Солнце представляет массивное небесное тело, состоящее из плазмы. Плазма имеет высокую электропроводность, поэтому в ней могут возникать электрические токи и, как следствие, магнитные поля. В минимуме цикла солнечной активности оно имеет приблизительно дипольную структуру, при этом индукция поля на полюсах Солнца максимальна. На поверхности Солнца наблюдаются солнечные пятна — тёмные области на Солнце, температура которых заметно ниже по сравнению с окружающими участками поверхности Солнца. Потемнение в пятнах обусловлено подавлением магнитным полем конвективных движений вещества и, как следствие, снижением потока переноса тепловой энергии в этих областях.
Часть А. Вращение поверхности Солнца (2.3 балла) Солнце не является твёрдым телом, оно состоит из газообразной плазмы. Точки на разных широтах вращаются с разными периодами, то есть вращение Солнца является дифференциальным. Скорость вращения $\omega$ является наибольшей на экваторе $\varphi=0^\circ$ Солнца и уменьшается при движении к полюсам $\varphi=\pm90^\circ$. В достаточно широкой окрестности экватора применима формула \[ \omega(\varphi) = a - b \sin^2\varphi \]
Вам представлена таблица экспериментальных данных $\omega(\varphi)$. Данные получены исходя из эффекта Доплера, влияющего на частоту электромагнитного излучения Солнца, регистрируемого на Земле. Определите параметры $a$ и $b$.
Часть В. Начальное состояние (1.6 балла) В момент минимума солнечной активности будем считать магнитное поле Солнца за его пределами полем диполя с магнитным моментом $\vec{\mathfrak{M}}$. Этот магнитный момент направлен вдоль оси вращения Солнца. Будем называть компоненты поля $B_r$ — направленное вдоль радиуса, $B_\varphi$ — направленное вдоль увеличения широты, $B_\lambda$ — направленное вдоль увеличения долготы.
Найдите границы применимости формулы, указанной выше.
Получите все составляющие магнитного поля на поверхности Солнца $B_{0,r}(\phi)$, $B_{0,\phi}(\phi)$, $B_{0,\lambda} (\phi)$. Ответы выразите через $\varphi$, $\mathfrak{M}$, $R_0$ и $\mu_0$.  Магнитные линии внутри Солнца проходят перпендикулярно радиус-вектору в слое толщиной $H(\varphi) = H_0 \cos^2 \varphi$, где $H_0 = \xi R_0$, $\xi=0.05 \ll 1$ и лишь у самого выхода из поверхности закругляются. Считайте, что поле $B$ внутри Солнца равномерно по этому тонкому слою, в котором локализованы магнитные линии. Модуль потока $\Phi_0$ магнитного поля через северное полушарие Солнца равен $8.0\cdot10^{13}~\text{Вб}$. Радиус Солнца $R_0=6.96\cdot 10^8~\text{м}$.
Получите величину магнитного поля $B_e$ на экваторе внутри Солнца у его поверхности. Ответ выразите через $\mathfrak{M}$, $\mu_0$, $R_0$, $\xi$.
Найдите численное значение $B_e$.
Часть С. Закручивание магнитных линий (3.2 балла) Малые магнитные поля (порядка $B_e$) можно считать вмороженными в плазму в том смысле, что магнитные линии искажаются при относительном движении плазмы. Это значит, что если через точки $A$ и $B$ в начальный момент времени $t=0$ проходит линия магнитного поля, то и в любой другой момент времени она будет через них проходить. В силу того, что у разных точек поверхности Солнца разная угловая скорость, магнитные линии внутри поверхности Солнца будут искажаться. При этом внешнее поле останется таким же. Момент времени, описанный в части А обозначим за $t=0$.
Получите величину магнитного поля $B_\varphi(\varphi)$ внутри Солнца у его поверхности в зависимости от широты $\varphi$. Ответ выразите через $\varphi$, $B_e$.
Точно рассчитайте 30 пар точек $(\varphi, \lambda)$, через которые будет проходить магнитная линия, пронизывающая точки $\varphi=\pm 50^\circ$, $\lambda=0$ в момент времени $t=150~\text{дней}$.
Используя эти данные постройте в листе ответов, как будет выглядеть эта линия для земного наблюдателя. Меридианом называется линия, для которой $\lambda=\text{const}$. Также эта линия получается при пересечении сферы и плоскости, проходящей через ось вращения сферы.
Найдите угол $\psi (\varphi,t)$, который составляют магнитные линии с меридианом. Ответ выразите через $\varphi$, $t$, $a$, $b$.
Часть D. Образование солнечных пятен (2.9 балла) Солнечные пятна на поверхности Солнца образуются, когда магнитное поле внутри Солнца превышает $B_\text{крит}$. В каждом последующем пункте Вы можете использовать диаграмму Маундера, на которой цветом указана доля поверхности Солнца (чем темнее, тем больше доля), покрытая солнечными пятнами, а по осям отложены $t$ и $\sin \varphi$.
Пусть внутри Солнца вблизи его поверхности магнитные линии составляют угол $\psi$ с меридианом. Найдите модуль магнитного поля $B$ в этой точке. Ответ выразите через $\psi$, $\varphi$, $B_e$.
Используя приближение $\sin \psi \approx 1 $, найдите $B_\text{крит}$. При сильном увеличении поля $B$ внутри Солнца перестает работать модель, описанная ранее в части С. Магнитные линии начинают закручиваться вокруг себя и дипольное магнитное поле подавляется. Из-за этого солнечные пятна начинают пропадать, т.к. величина поля уменьшается. В результате система приходит в начальное состояние с точностью до того, что меняется направление вектора $\mathfrak{M}$ на противоположное. Таким образом наша система периодична.
Определите период солнечной активности $T_0$, т.е. время через которое магнитное поля Солнца возвращается в исходное состояние.
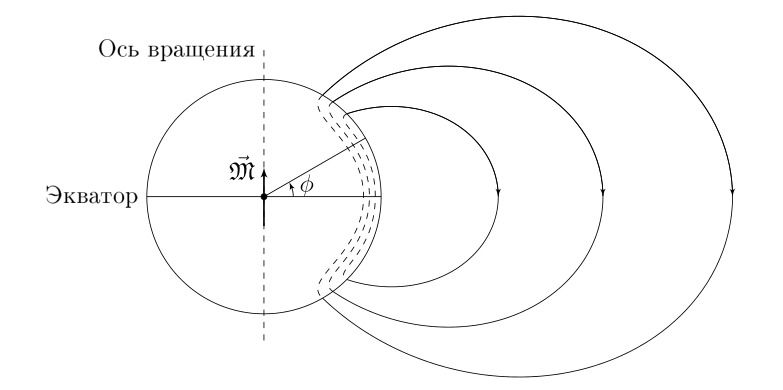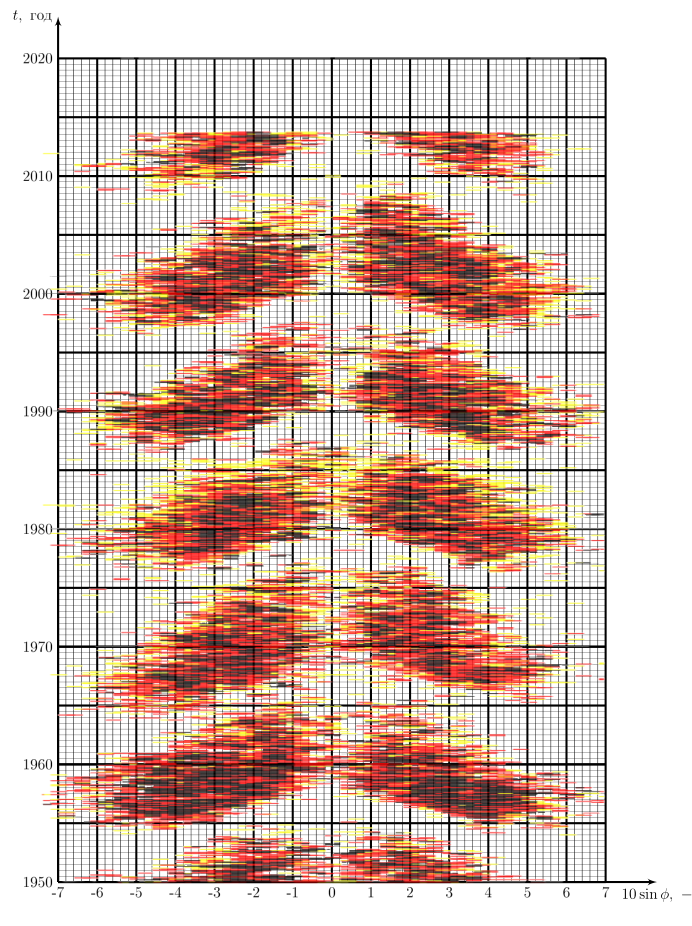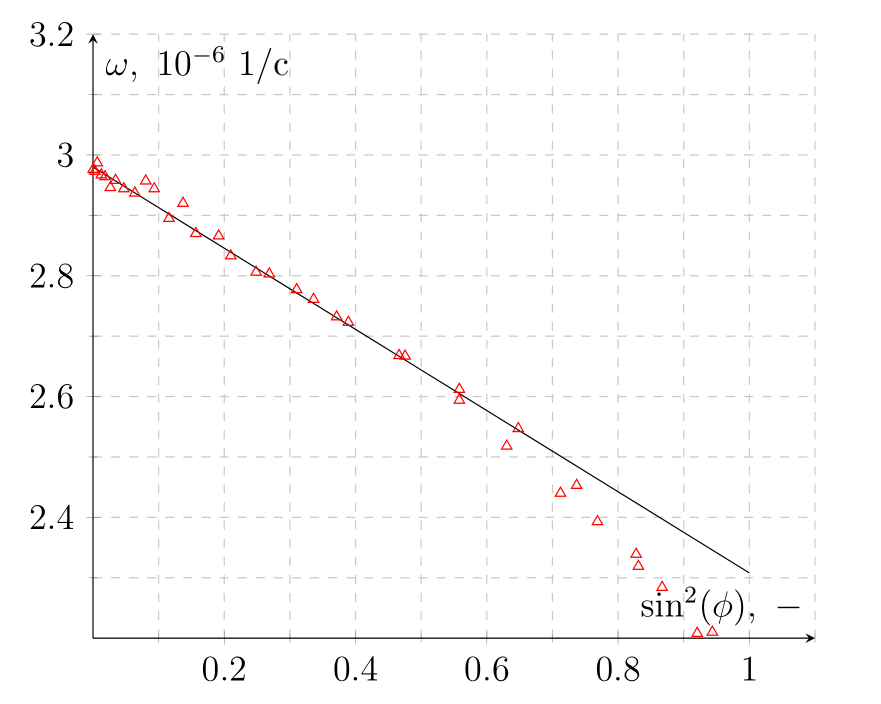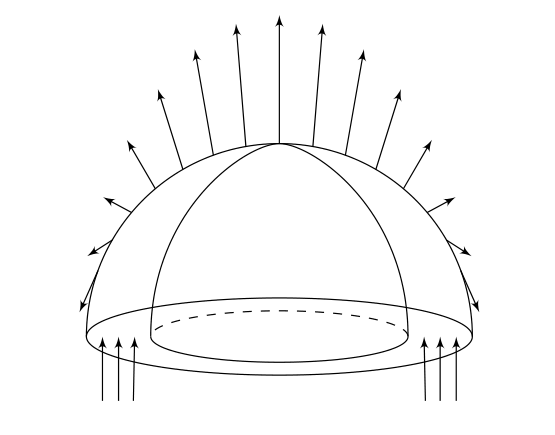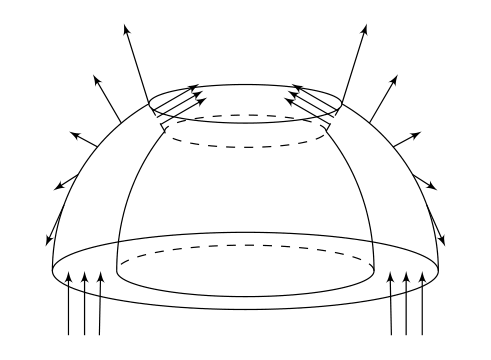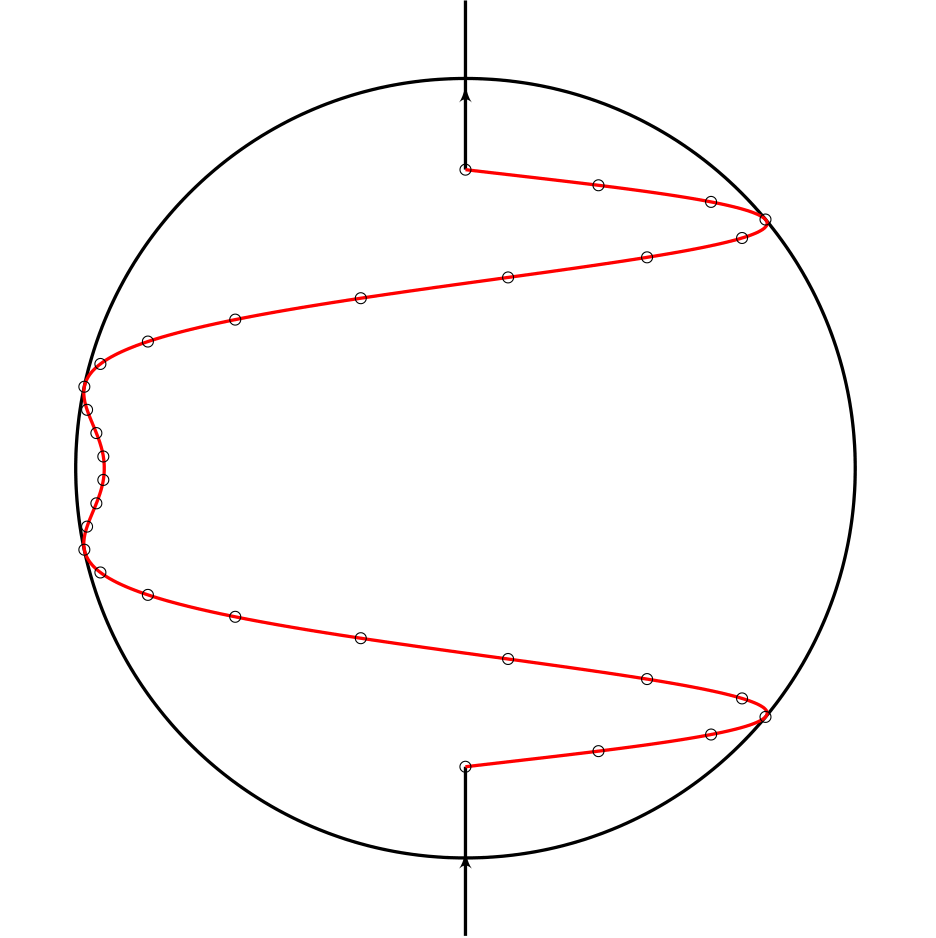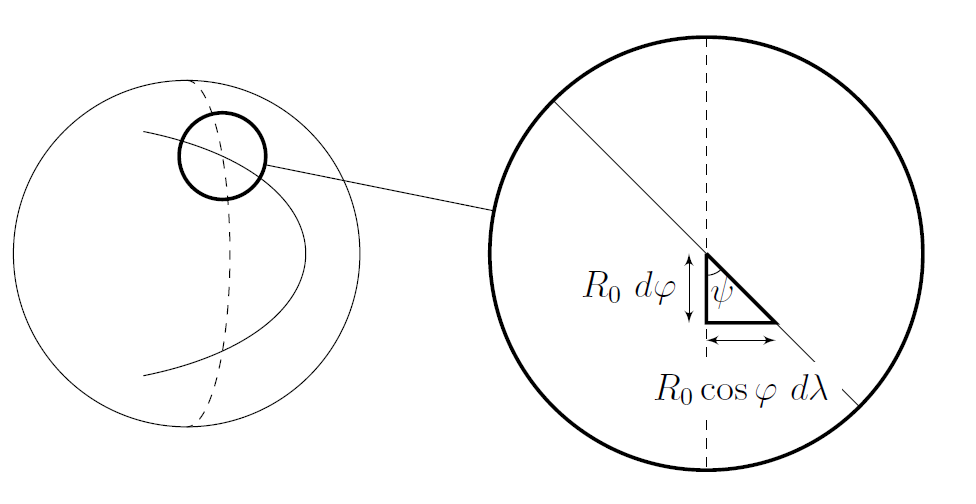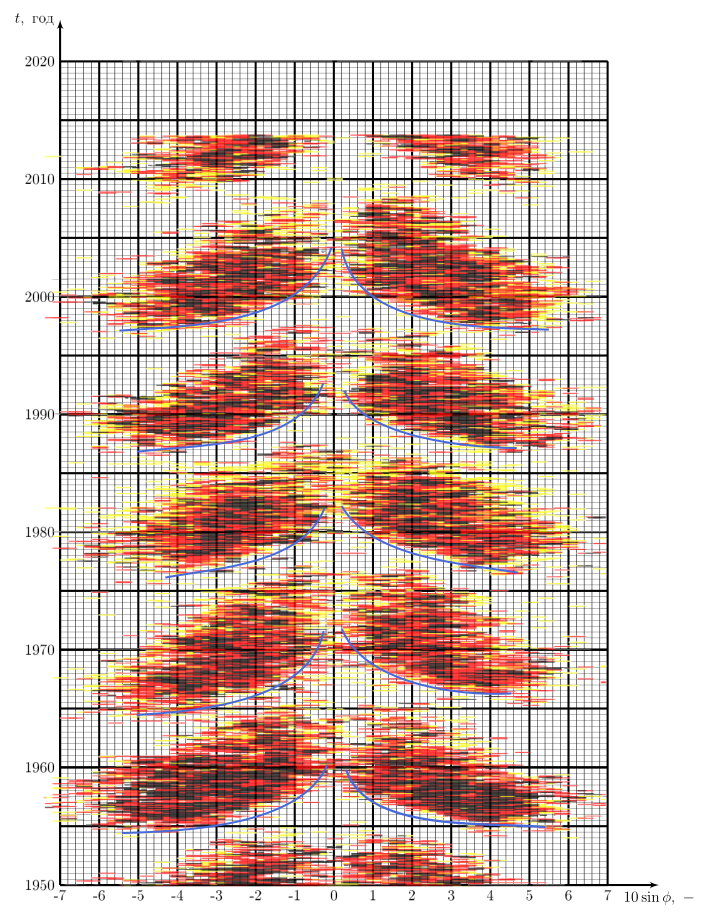
Вам представлена таблица экспериментальных данных $\omega(\varphi)$. Данные получены исходя из эффекта Доплера, влияющего на частоту электромагнитного излучения Солнца, регистрируемого на Земле. Определите параметры $a$ и $b$.
Решение: Построим график $\omega(\sin^2 \varphi)$. По начальному участку проведем аппроксимирующую прямую, из которой находим параметры $a$ и $b$.
Ответ: $a = (2.99 \pm 0.2) \cdot 10^{-6}~1/\text{с}$
Ответ: $b=0.67\cdot 10^{-6}~1/\text{с}$

Найдите границы применимости формулы, указанной выше.
Решение: Из графика находим угол $\varphi_{\text{max}}$ после которого точки значительно отклоняются от прямой.
Ответ: $\varphi_{\text{max}} = 50^{\circ}$

Получите все составляющие магнитного поля на поверхности Солнца $B_{0,r}(\phi)$, $B_{0,\phi}(\phi)$, $B_{0,\lambda} (\phi)$. Ответы выразите через $\varphi$, $\mathfrak{M}$, $R_0$ и $\mu_0$.
Решение: Запишем поле магнитного диполя на широте $\varphi$: \[ \vec{B}(\varphi) = \frac{\mu_0}{4\pi} \frac{\mathfrak{M}}{R_0^3} (3\vec{n} \sin \varphi - \vec{z} ) \] Проецируя это на оси, соответствующие $r$, $\varphi$ и $\lambda$ получим:
Ответ: \[B_{0,r} (\varphi) = \dfrac{\mu_0}{4\pi} \dfrac{\mathfrak{M}}{R_0^3} 2 \sin \varphi\]
Ответ: \[B_{0,\varphi} (\varphi) = -\dfrac{\mu_0}{4\pi} \dfrac{\mathfrak{M}}{R_0^3} \cos \varphi\]
Ответ: \[B_{0,\lambda} (\varphi) = 0\]

Получите величину магнитного поля $B_e$ на экваторе внутри Солнца у его поверхности. Ответ выразите через $\mathfrak{M}$, $\mu_0$, $R_0$, $\xi$.
Решение: Выберем поверхность натянутую на магнитные линии. Тогда поток магнитного поля через экваториальное сечение внутри Солнца равен потоку через одно из полушарий.  Таким образом $2\pi R_0 H_0 B_e = \Phi_0$, значит $B_e = \dfrac{\Phi_0}{2\pi \xi R_0^2}=53~\text{мТл}$. С другой стороны мы можем посчитать поток $\Phi_0$ проинтегрировав поле диполя: \[ \Phi_0 = \int\limits_0^{\pi/2} B_{0,r} 2 \pi R_0^2 \cos \varphi d\varphi = \frac{\mu_0 \mathfrak{M}}{R_0} \int\limits_0^{\pi/2} \sin \varphi \cos \varphi d\varphi = \frac{\mu_0 \mathfrak{M}}{2R_0}. \] Подставим это в предыдущую формулу и полчучим следующее:
Ответ: \[ B_e = \frac{\mu_0 \mathfrak{M}}{4\pi\xi R_0^3}. \]

Найдите численное значение $B_e$.
Ответ: \[B_e = \dfrac{\Phi_0}{2\pi \xi R_0^2}=53~\text{мТл}\]

Получите величину магнитного поля $B_\varphi(\varphi)$ внутри Солнца у его поверхности в зависимости от широты $\varphi$. Ответ выразите через $\varphi$, $B_e$.
Решение: Теперь тоже выберем поверхность, натянутую на магнитные линии. Только теперь она будет простираться от экватора до искомой широты $\varphi$.  Тогда для рассчета $B_\varphi$ нужно найти поток $\Phi(\varphi)$ магнитного поля диполя через часть широты от $0$ до $\varphi$. Это уже знакомый нам интеграл: \[\Phi(\varphi) (\varphi)= \int\limits_0^{\varphi} B_{0,r} 2 \pi R_0^2 \cos \varphi d\varphi = \frac{\mu_0 \mathfrak{M}}{2R_0} \sin^2 \varphi. \] Поток через поверхность равен 0: \[ \Phi(\varphi) + 2\pi R_0 \cos \varphi \, H_0 \cos^2 \varphi\, B_\varphi(\varphi) = \Phi_0, \] тогда: \[ 2\pi\xi R_0^2 \cos^3 \varphi \,B_\varphi (\varphi) = \Phi_0 \cos^2 \varphi. \] Значит
Ответ: \[ B_\varphi = \frac{B_e}{\cos \varphi}.\]

Точно рассчитайте 30 пар точек $(\varphi, \lambda)$, через которые будет проходить магнитная линия, пронизывающая точки $\varphi=\pm 50^\circ$, $\lambda=0$ в момент времени $t=150~\text{дней}$.
Решение: Пусть магнтная линия проходит через точки $(\pm\varphi_0,\lambda_0)$, где $\varphi_0=50^\circ$, $\lambda_0=0^\circ$. Тогда ее уравнение в угловых координатах задается следующим образом: \[ \lambda = \omega(\varphi)t = (a - b\sin^2 \varphi)t \]

Используя эти данные постройте в листе ответов, как будет выглядеть эта линия для земного наблюдателя.
Решение: Точки c уголовыми координатами в плоскости имеют следующие координаты: \[ \begin{cases} x = R \cdot \sin \lambda\, \cos \varphi\\ y = R \cdot \sin \varphi \end{cases} \] Проведем через пересчитанные точки линию:

Найдите угол $\psi (\varphi,t)$, который составляют магнитные линии с меридианом. Ответ выразите через $\varphi$, $t$, $a$, $b$.
Решение: Из картинки ясно, что \[ \tan \psi = \frac{d \lambda}{d \varphi} \cos \varphi = 2bt \sin \varphi \cos^2 \varphi, \] откуда
Ответ: \[ \psi = \arctan \left( 2bt \sin \varphi \, \cos^2 \varphi \right). \]

Пусть внутри Солнца вблизи его поверхности магнитные линии составляют угол $\psi$ с меридианом. Найдите модуль магнитного поля $B$ в этой точке. Ответ выразите через $\psi$, $\varphi$, $B_e$.
Решение: Поток магнитного поля через поверхности, рассмотренные в части В не должен поменяться, поэтому $B_\varphi=\text{const}$. Тогда \[ B = \frac{B_\varphi}{\cos \psi} \] и, следовательно,
Ответ: \[\frac{B_e}{\cos \varphi \, \cos \psi} \]

Используя приближение $\sin \psi \approx 1 $, найдите $B_\text{крит}$.
Решение: В приближении $\sin \psi \approx 1$ выполняется, что $\tan \psi = 1/\cos \psi$, поэтому: \[ B = \frac{B_e \tan \psi}{\cos \varphi} = 2B_e bt \sin \varphi, \] значит вид кривой, $\varphi(t)$, на которой на Солнце появляются пятна описывается следующим выражением: \[ B_\text{крит} = 2B_e bt \sin \varphi, \] т.е. ее линеаризация следующая: \[ t = \frac{A}{\sin 2\varphi} , \] где $A = \frac{B_{\text{крит}}}{B_eb}$, а $t$ отсчитывается от начала 11-летнего солнечного цикла (одна "бабочка" на диаграмме Маундера). Строя огибающую на диаграмме Маундера, получим зависимость $t(\sin 2\varphi)$ для критических точек (появления пятен). Из нее найдем $A$, а затем $B_{крит}$.
Ответ: \[ B_{крит} = (15 \pm 5) \, мТл \]

Определите период солнечной активности $T_0$, т.е. время через которое магнитное поля Солнца возвращается в исходное состояние.
Решение: Период находим, как время между двуями точками с совпадающей «фазой» деленное на количество циклов: $T = 11~\text{лет}$. Далее это число нужно еще увеличить в 2 раза, так как после одного цикла поле меняет направление.
Ответ: \[ T_0 = 22 \, года \]
Темы:
PE, Электромагнетизм, Магнитостатика, Сборы XY, X, Магнитное поле, 2022